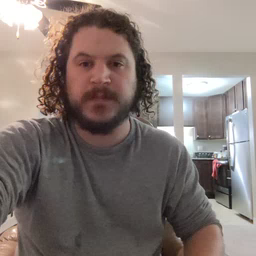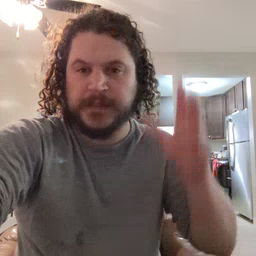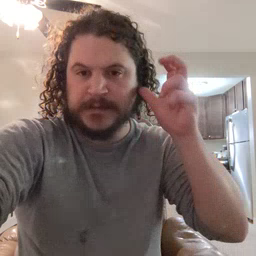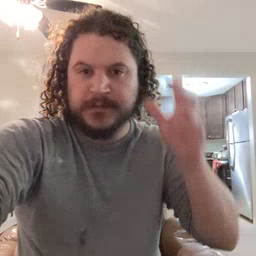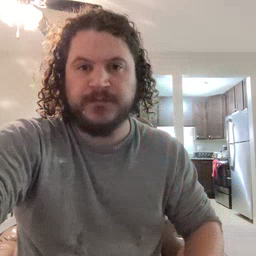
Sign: listen